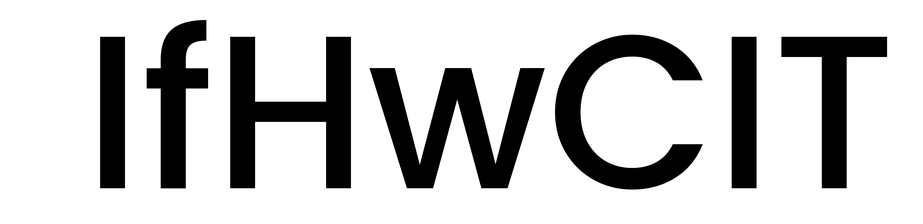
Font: Poppins-Medium